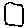
Label: square